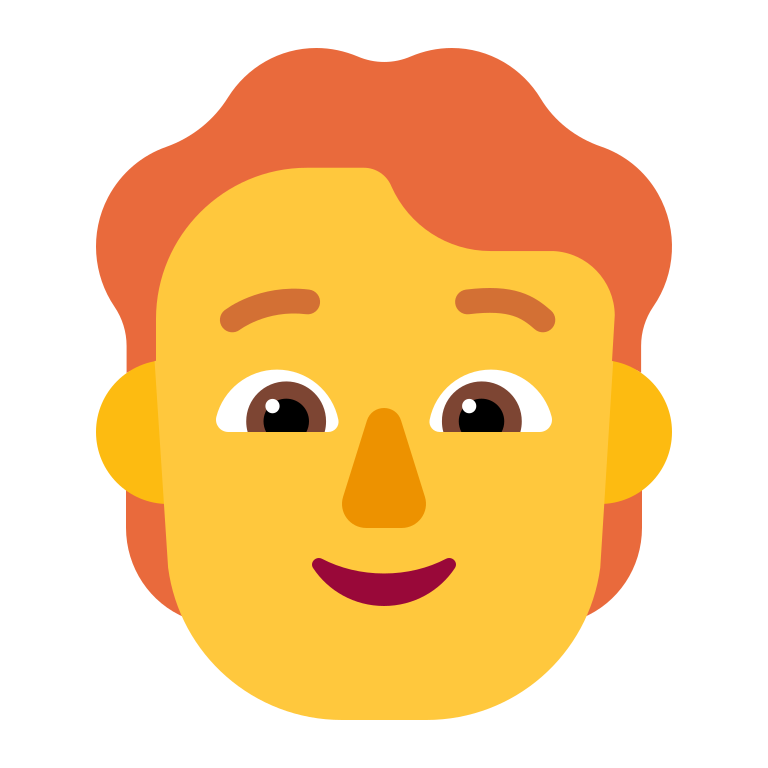
person red hair flat default